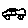
Label: car